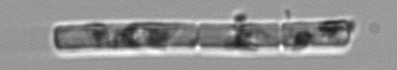
Label: Guinardia_delicatula